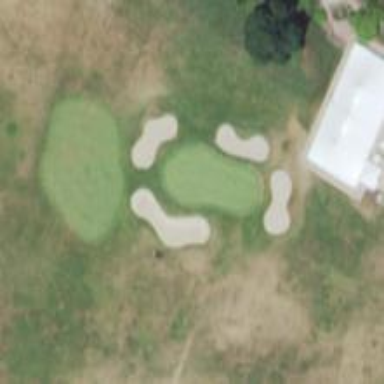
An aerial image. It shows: View of golf hole.